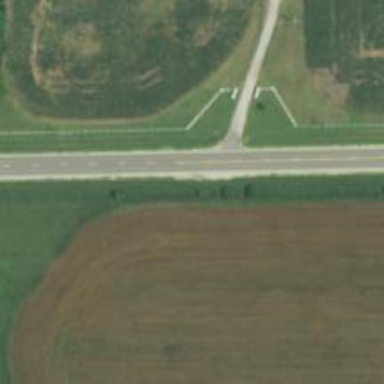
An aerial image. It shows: Secondary road.